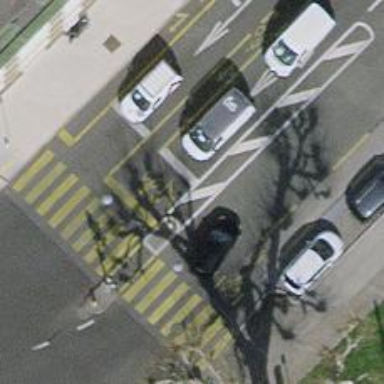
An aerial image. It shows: Road with traffic signals.